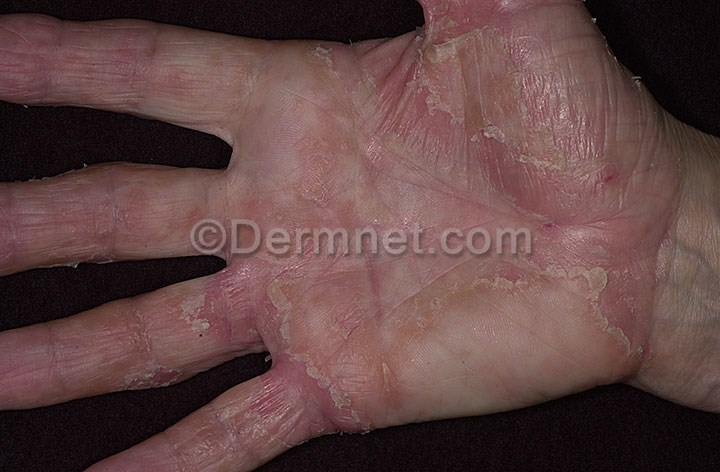
Disease: Eczema Photos